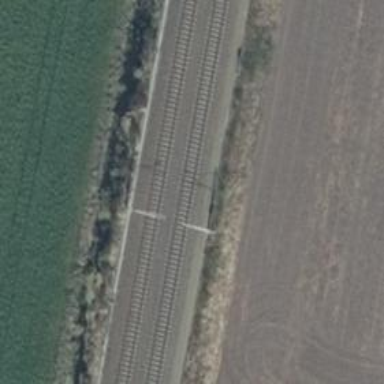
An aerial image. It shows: Railway milestone with catenary mast.